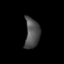
Tissue: lung
Cell type: Epithelial cells
Senescence score: 0.232
Nuclear area (px): 439
Mean DAPI intensity: 78.774